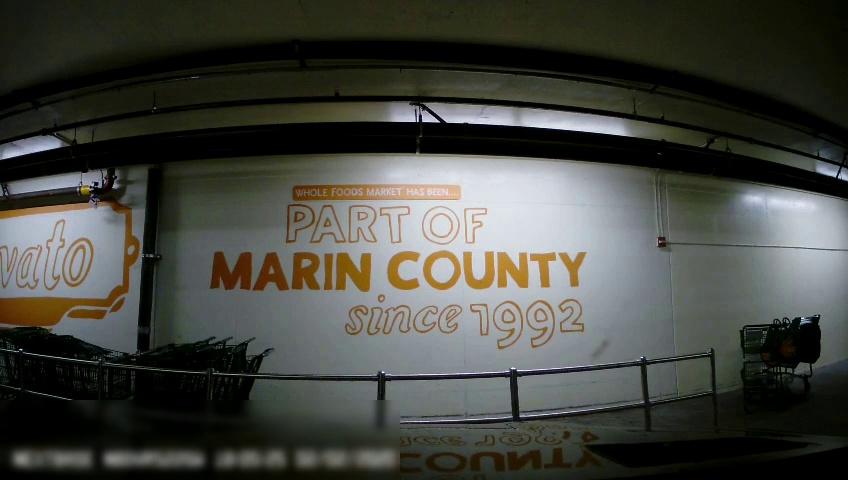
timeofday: Dusk/Dawn/Twilight
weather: Other